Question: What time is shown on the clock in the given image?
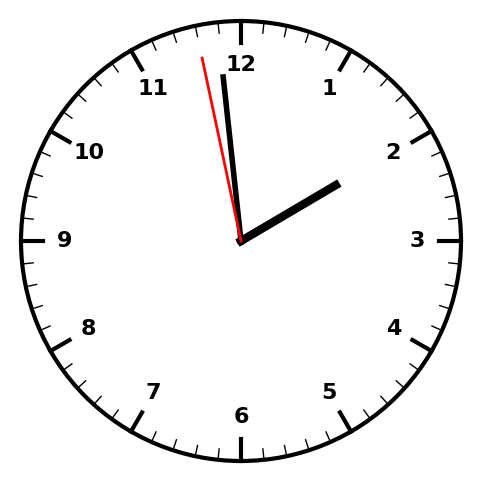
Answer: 01:58:58